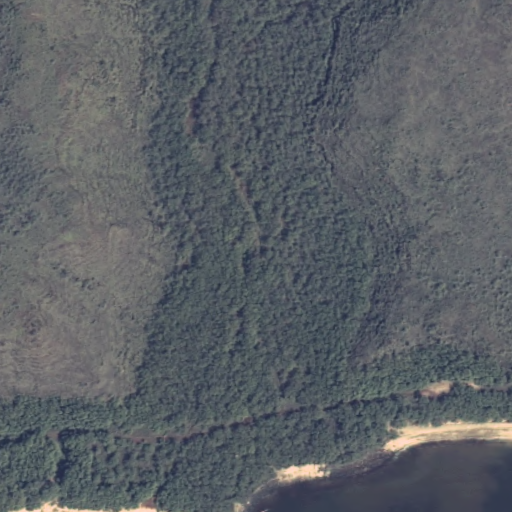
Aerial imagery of valley in Hawaii named Onopalani Gulch containing only unknown